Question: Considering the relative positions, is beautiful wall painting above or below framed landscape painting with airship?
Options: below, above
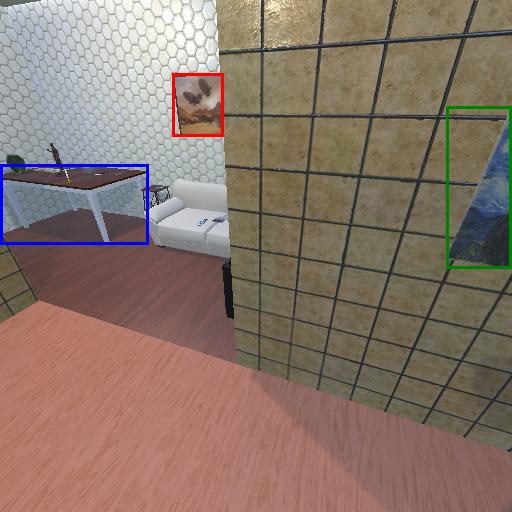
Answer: below